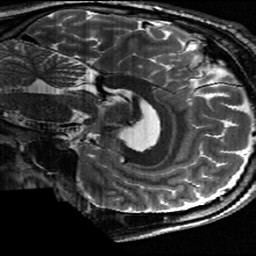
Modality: T2w
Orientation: sagittal
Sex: male